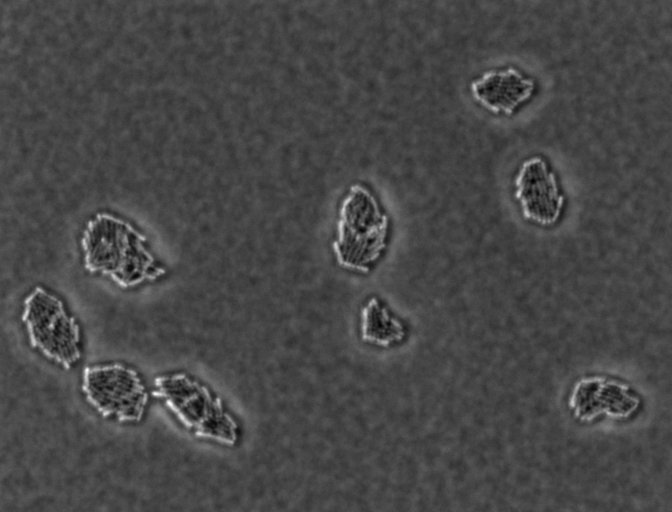
Escherichia coli 1612